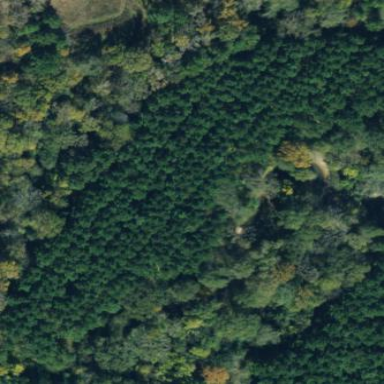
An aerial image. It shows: Forest with evergreen needle-leaved trees.